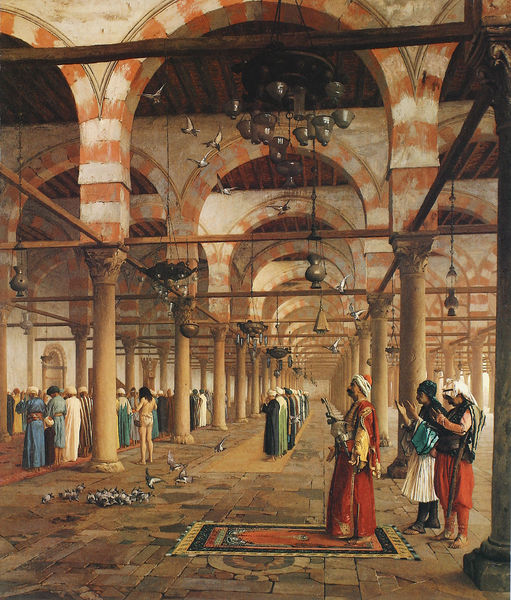
Titel: Gebet in der Moschee von Amr
Künstler: Jean-Léon Gérôme
Institution: New York, The Metropolitan Museum of  Art
Schlagwörter: blau, gemälde, mann, nackt, weiß, menschen, braun, frau, lampe, lampen, männer, szene, säule, säulen, rot, teppich, stein, vögel, boden, haare, decke, gewänder, fußboden, rundbogen, kerzen, leuchter, halle, bögen, moschee, orient, religion, tauben, fliesen, mosaik, beten, gebet, arabisch, rundbögen, betende, teppisch, turban, islam, osten, säulenhalle, öllampen, osmanen, mekka, moslems, toristen, arabischer raum, türkisch arabisch